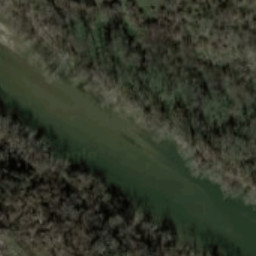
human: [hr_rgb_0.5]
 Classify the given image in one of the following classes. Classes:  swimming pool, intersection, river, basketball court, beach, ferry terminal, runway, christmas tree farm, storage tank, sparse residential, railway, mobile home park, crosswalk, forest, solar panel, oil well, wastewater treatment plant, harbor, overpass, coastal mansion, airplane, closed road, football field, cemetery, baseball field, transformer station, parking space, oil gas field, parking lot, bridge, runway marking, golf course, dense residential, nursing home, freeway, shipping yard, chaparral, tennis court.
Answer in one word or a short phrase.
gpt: river